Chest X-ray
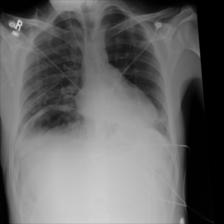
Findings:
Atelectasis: positive
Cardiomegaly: negative
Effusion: negative
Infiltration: negative
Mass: negative
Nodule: negative
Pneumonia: negative
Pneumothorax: positive
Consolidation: negative
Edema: negative
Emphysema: negative
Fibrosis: negative
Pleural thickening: negative
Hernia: negative